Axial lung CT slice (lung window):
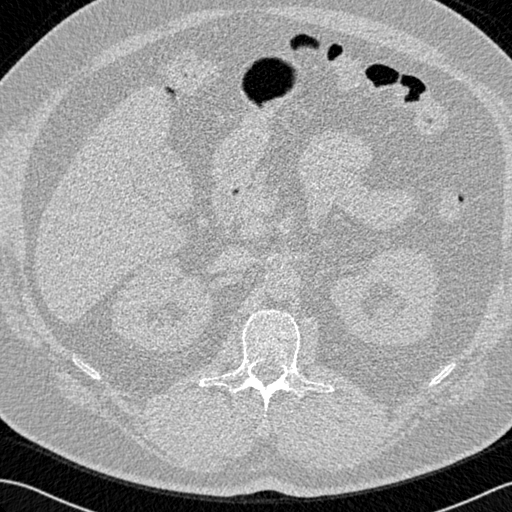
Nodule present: no